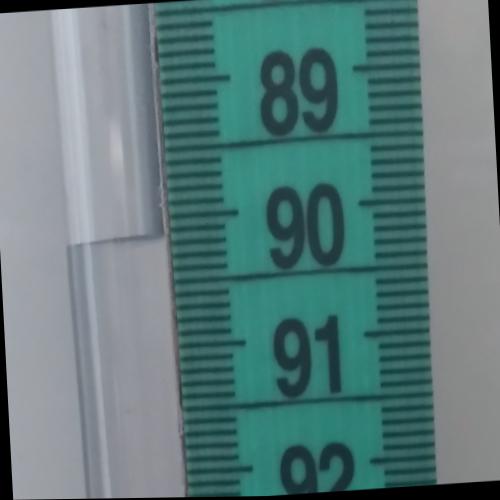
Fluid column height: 90.1 cm